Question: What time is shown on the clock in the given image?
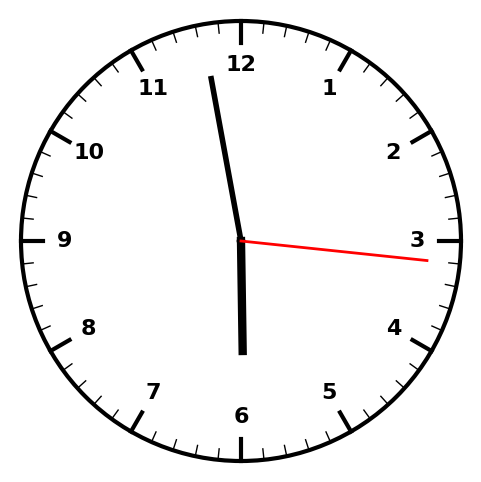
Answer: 05:58:16